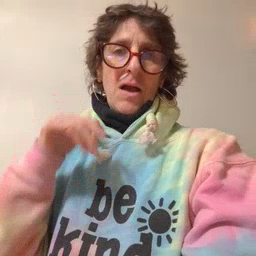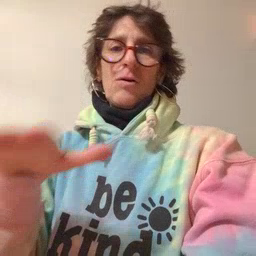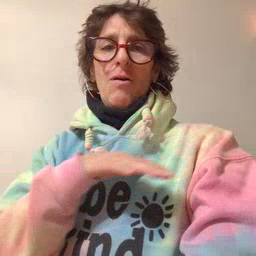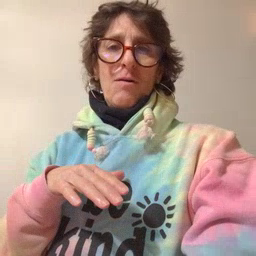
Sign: backyard